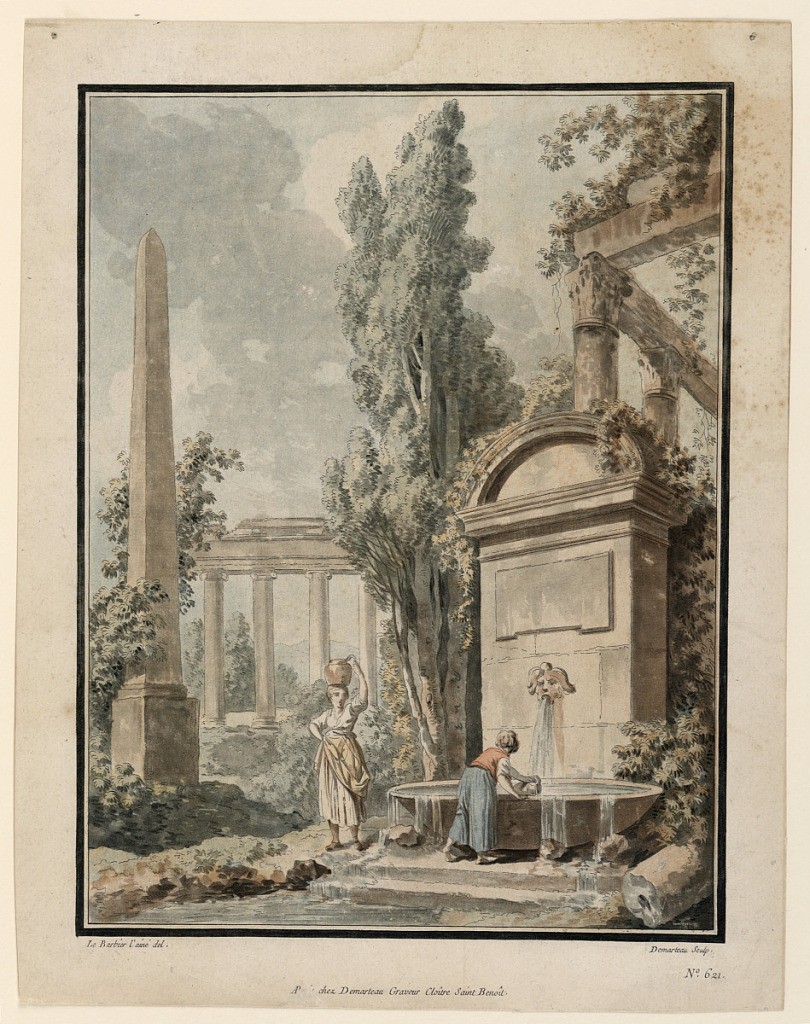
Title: Composition of Roman Ruins
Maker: Jean-Jacques-François Le Barbier, French, 1738 – 1826
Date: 1776–1788
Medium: Color aquatint on laid paper
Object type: Print
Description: Two women at the fountain of Forum at right. Behind it ruins of a temple. At right, ab obelisk, in mid-distance, views of another t emple.